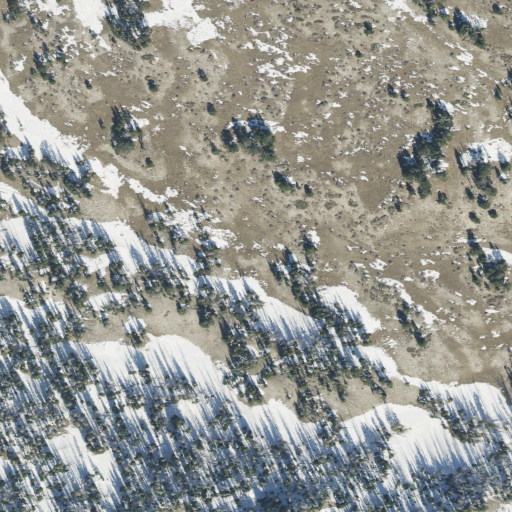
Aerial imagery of depression(s) in Utah named Horse Heaven containing shrub and evergreen forest